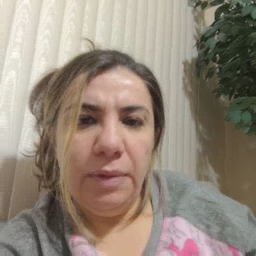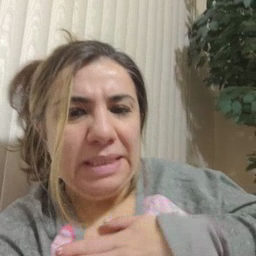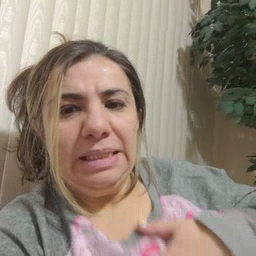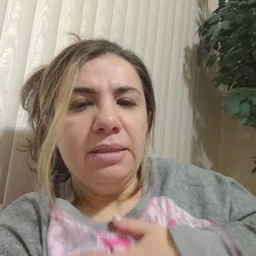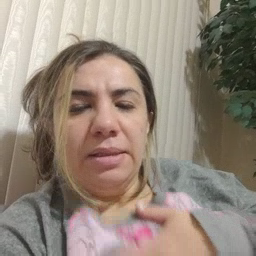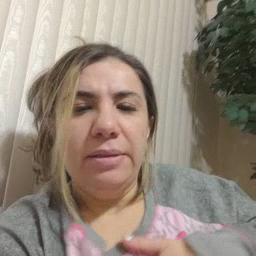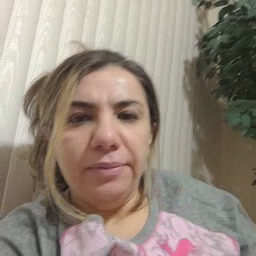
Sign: please